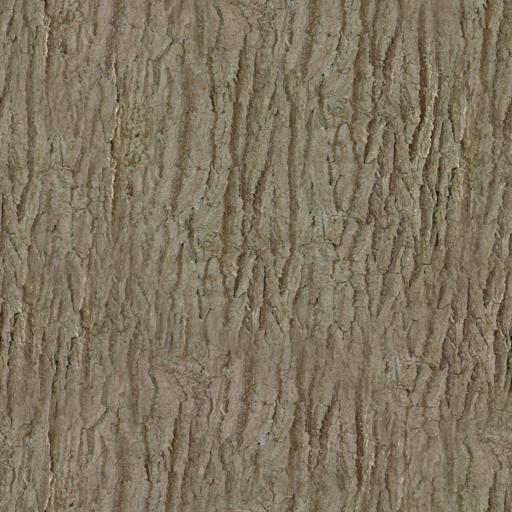
Tags: bark dark smooth tree wood wooden